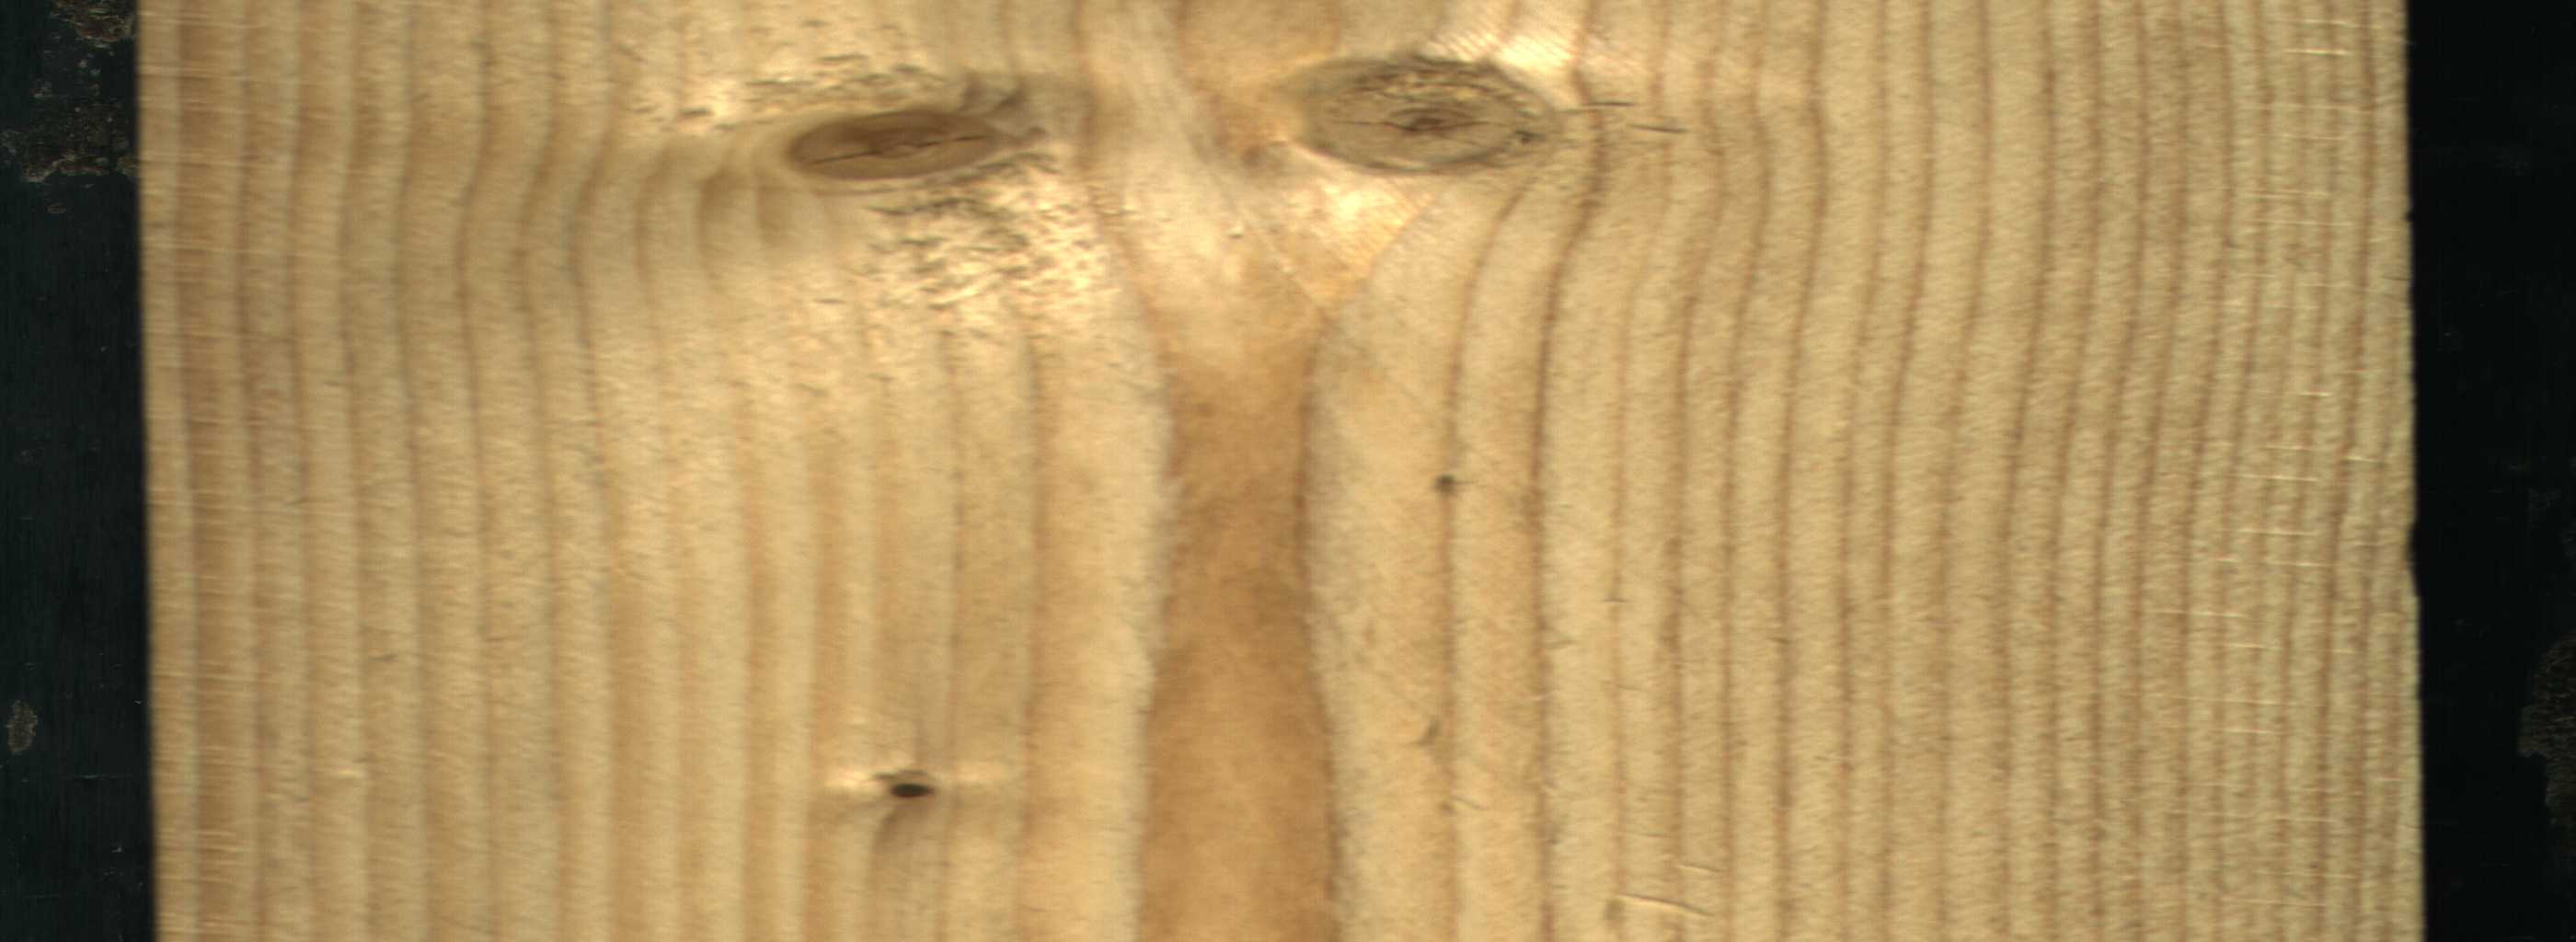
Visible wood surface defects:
knot_with_crack
Dead_Knot
Live_Knot